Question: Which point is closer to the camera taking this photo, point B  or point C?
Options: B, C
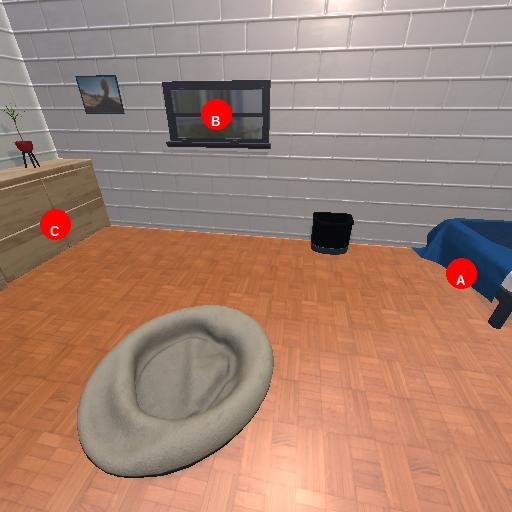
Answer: B